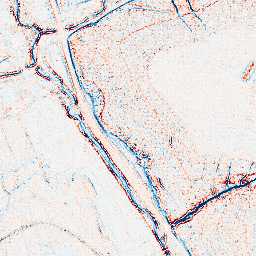
Category: edge_preserving
Decomposition family: anisotropic_diffusion
Decomposition parameters: iterations: 5
kappa: 30
gamma: 0.05
Upsampling method: linear_exact
Upsampling parameters: scale: 8
Upsampling scale: 8